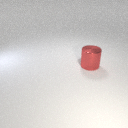
large red metal cylinder